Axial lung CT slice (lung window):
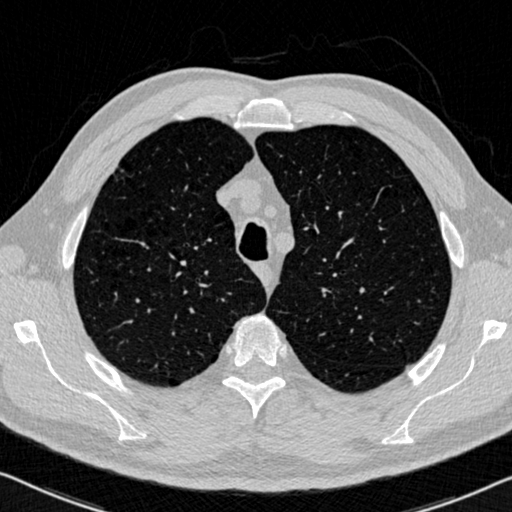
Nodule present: no